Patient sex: F
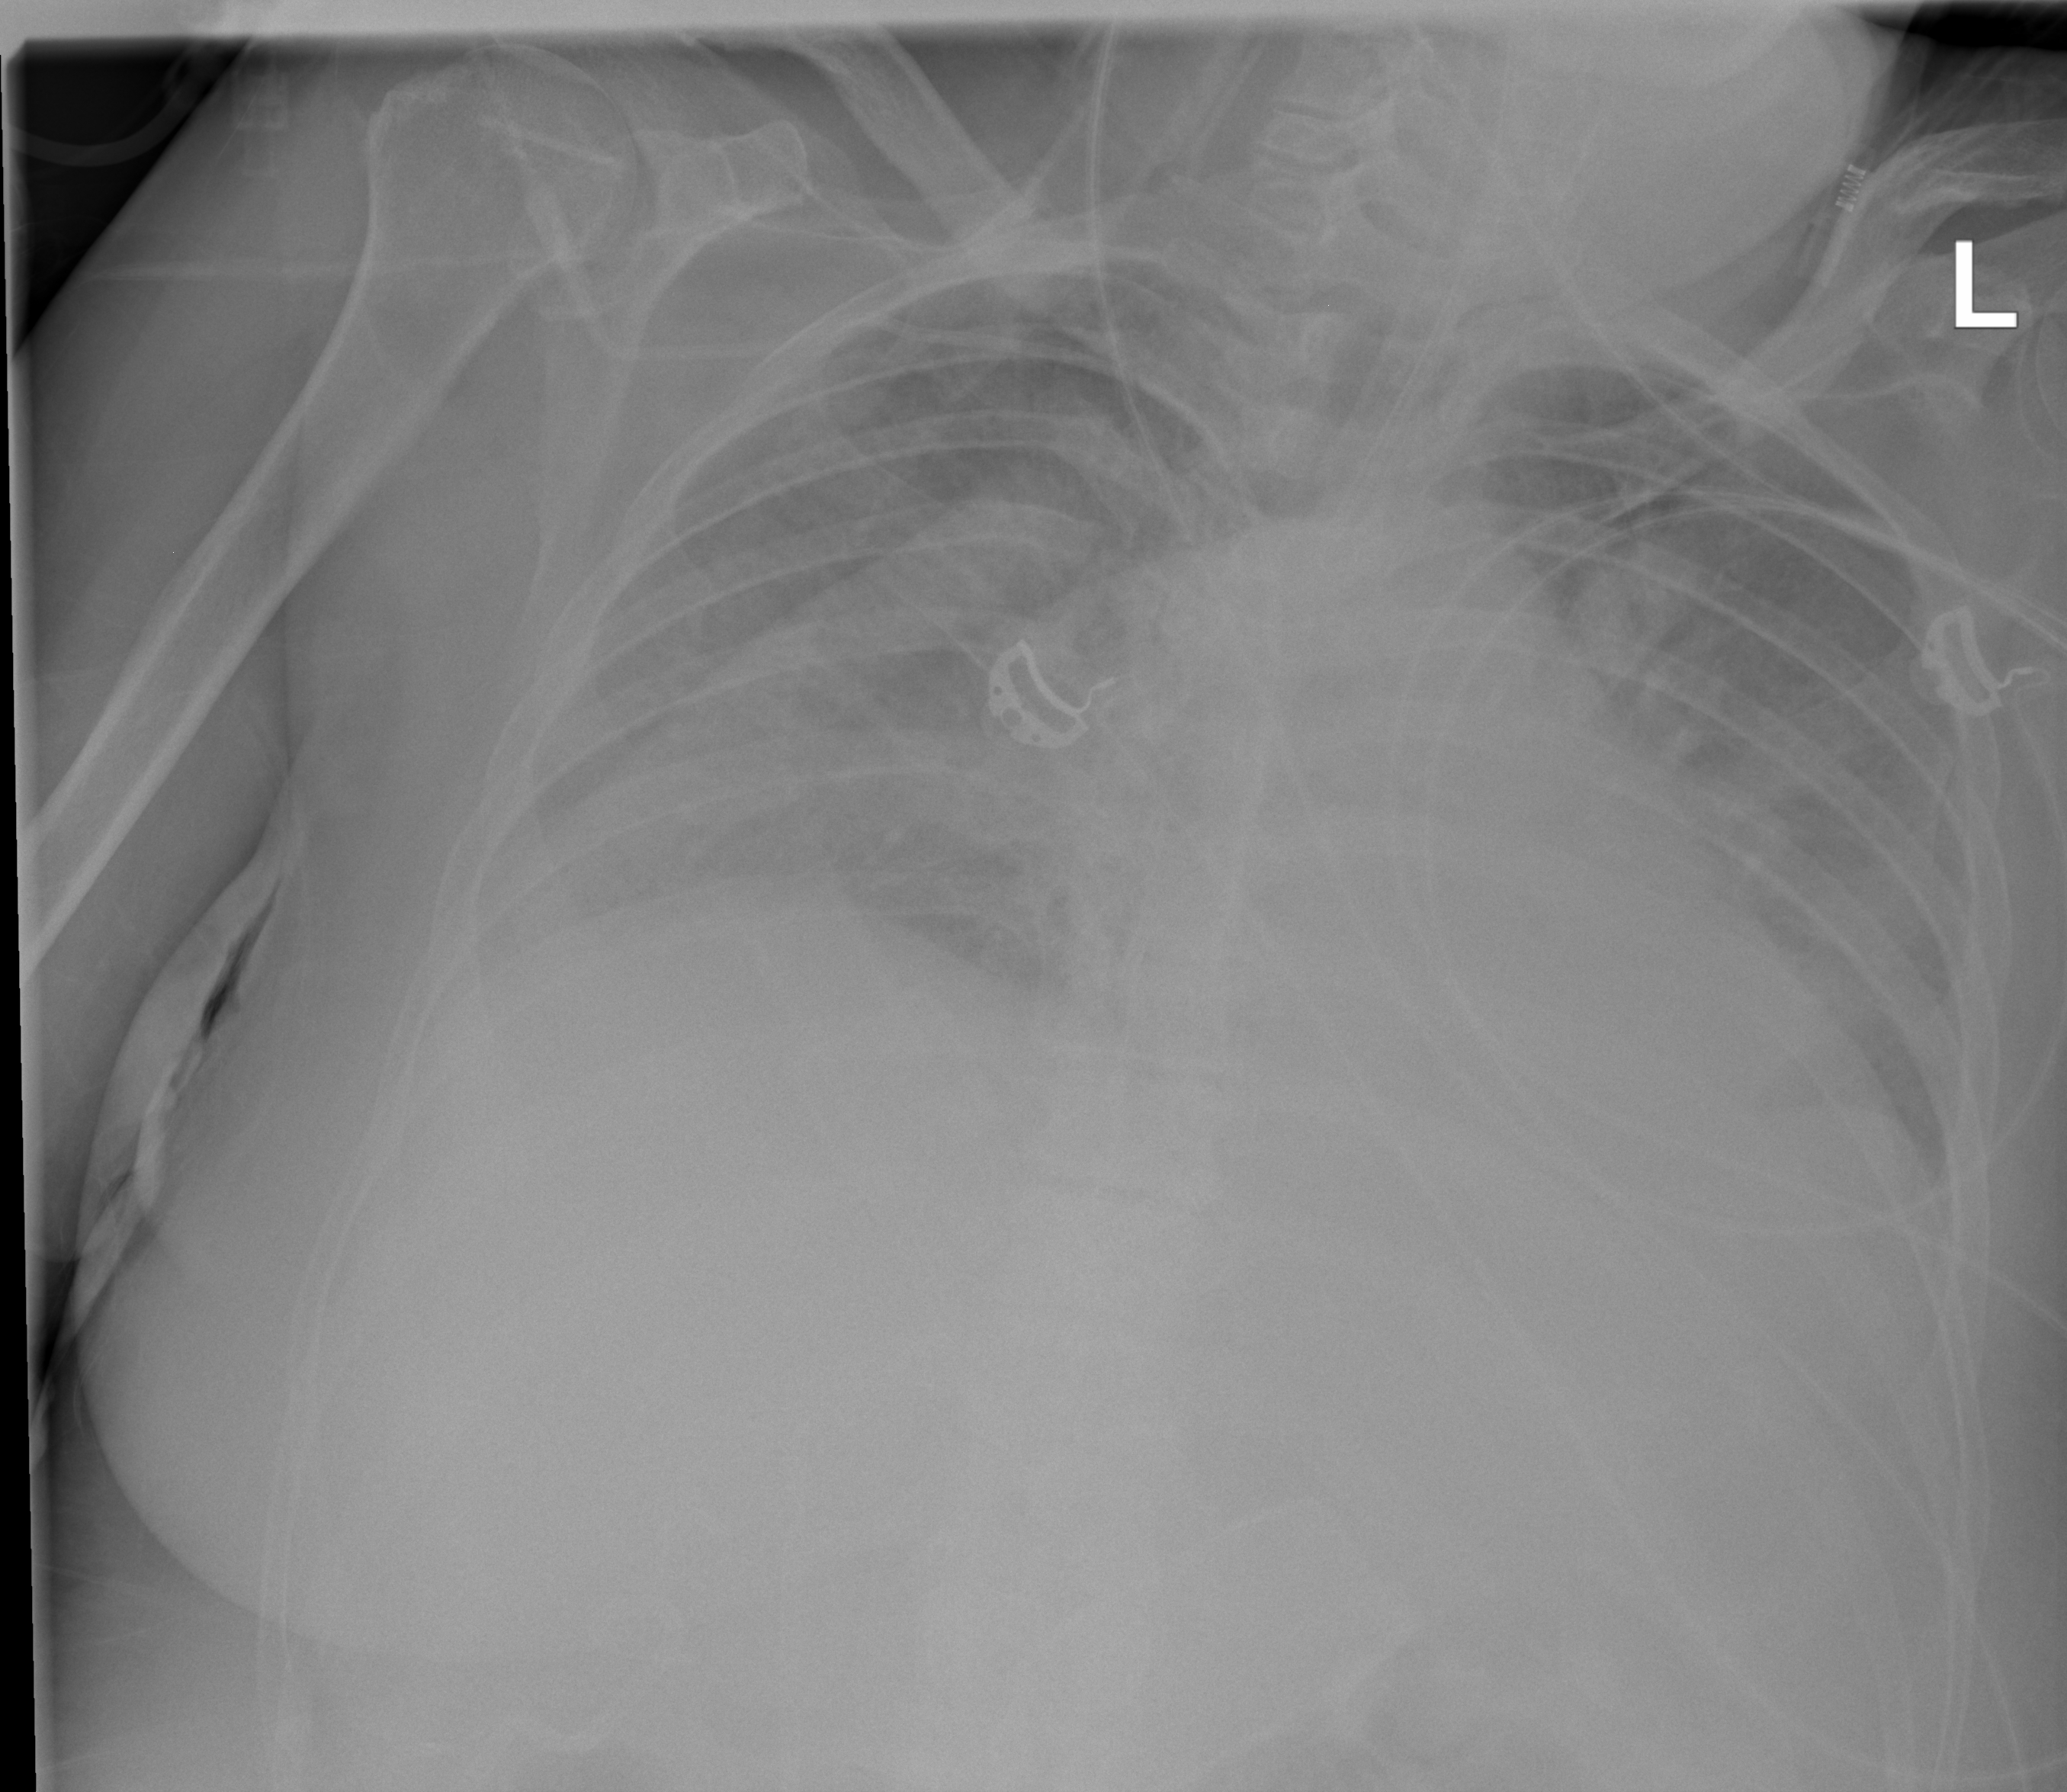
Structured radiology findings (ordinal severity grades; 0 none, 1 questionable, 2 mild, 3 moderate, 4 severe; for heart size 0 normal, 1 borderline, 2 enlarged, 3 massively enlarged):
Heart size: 1
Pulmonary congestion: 2
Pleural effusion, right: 2
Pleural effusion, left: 0
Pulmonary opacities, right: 2
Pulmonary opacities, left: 0
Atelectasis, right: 2
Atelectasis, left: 2